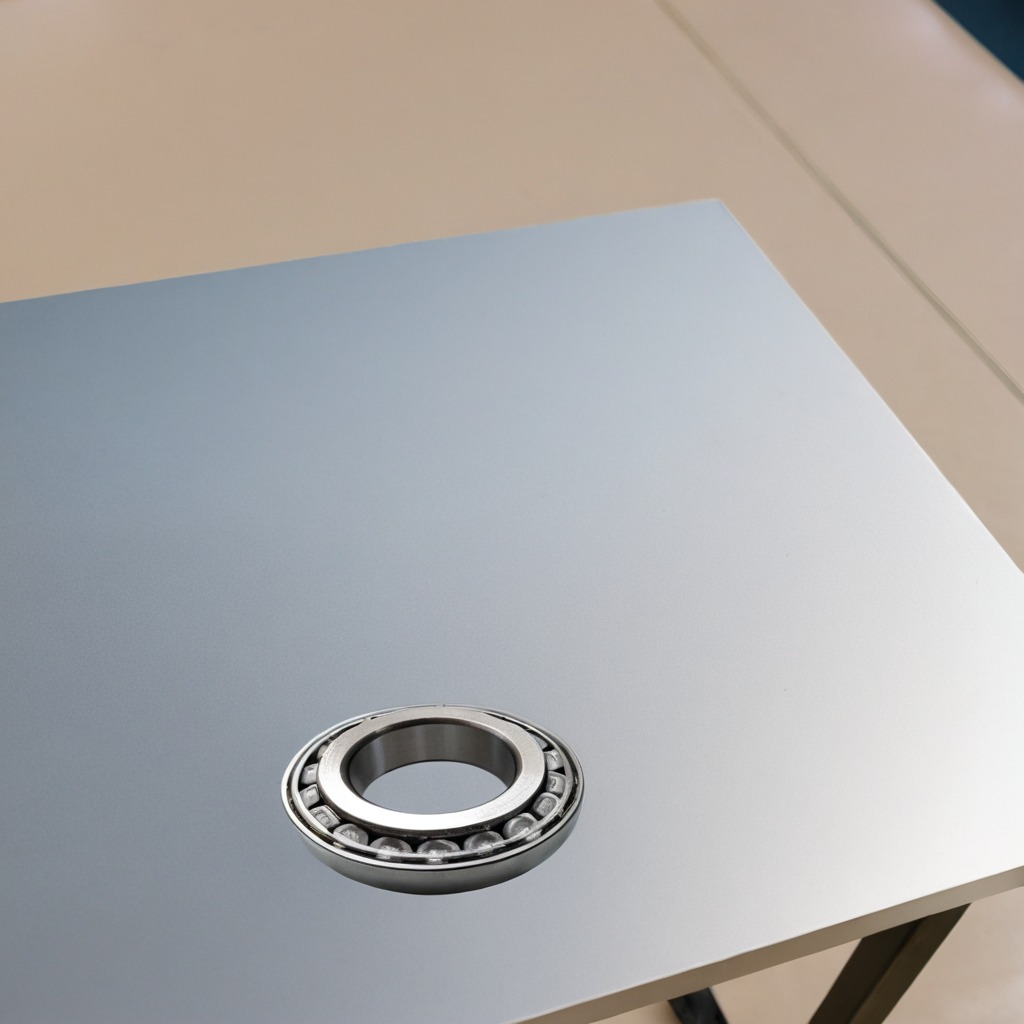
A metal ball bearing is lying on a table.